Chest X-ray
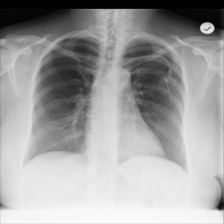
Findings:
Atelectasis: negative
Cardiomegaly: negative
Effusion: negative
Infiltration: negative
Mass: negative
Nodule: negative
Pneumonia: negative
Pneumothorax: negative
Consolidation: negative
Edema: negative
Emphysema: negative
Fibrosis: negative
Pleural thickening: negative
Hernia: negative